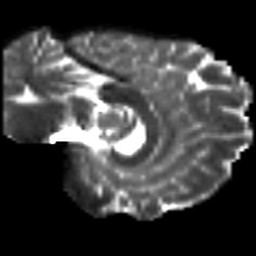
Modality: T2w
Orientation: sagittal
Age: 22
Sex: female
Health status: healthy
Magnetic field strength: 3 T
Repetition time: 8.4 s
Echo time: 0.0926 s